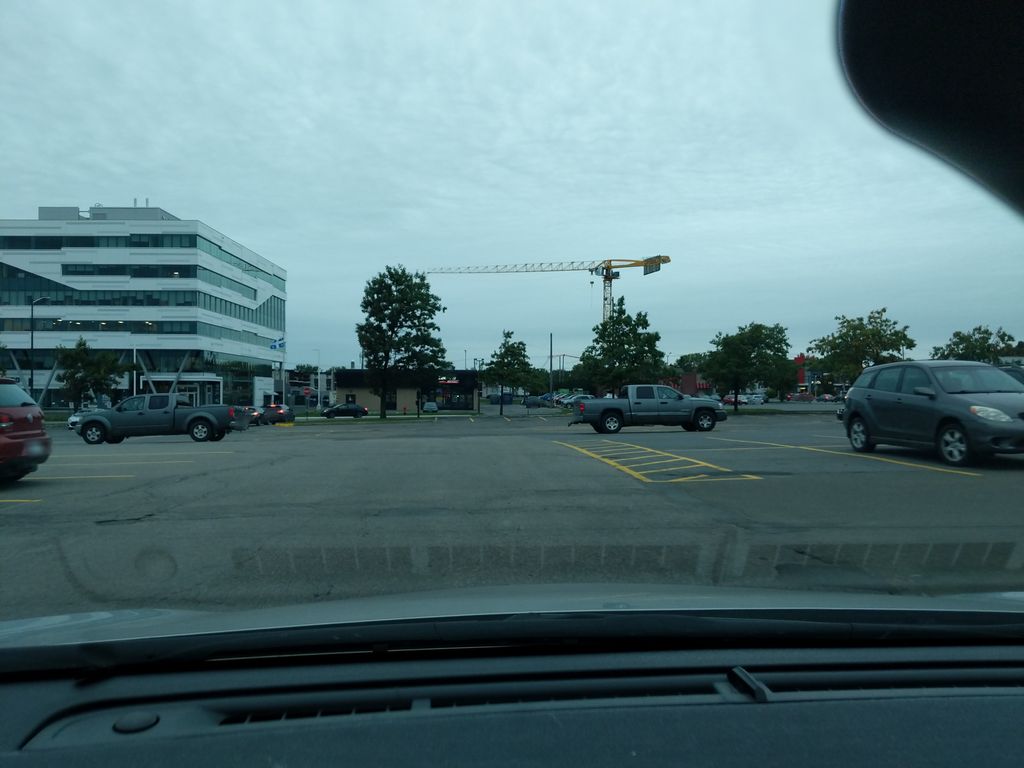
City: quebec_city